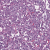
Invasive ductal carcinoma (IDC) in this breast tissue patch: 1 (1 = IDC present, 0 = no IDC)